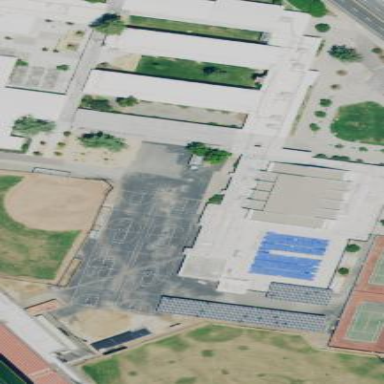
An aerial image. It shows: Schoolyard with asphalt surface.